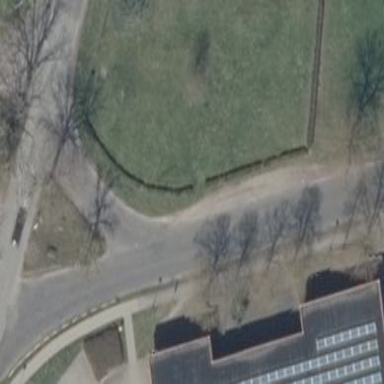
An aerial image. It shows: Hedge barrier.